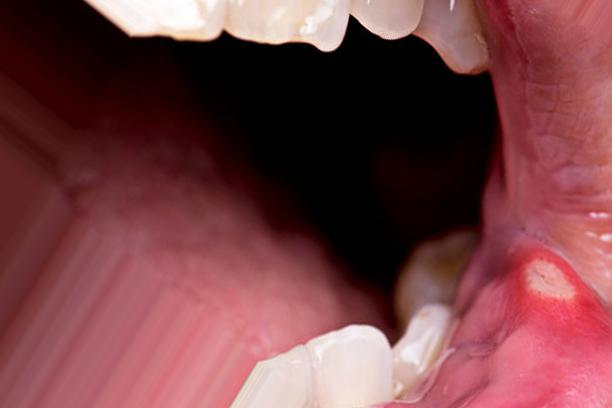
Condition: Mouth Ulcer